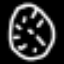
Label: clock